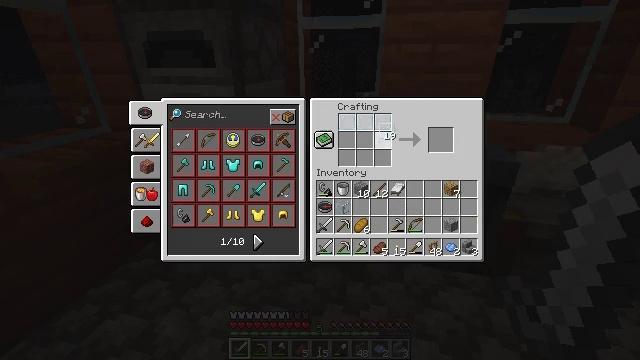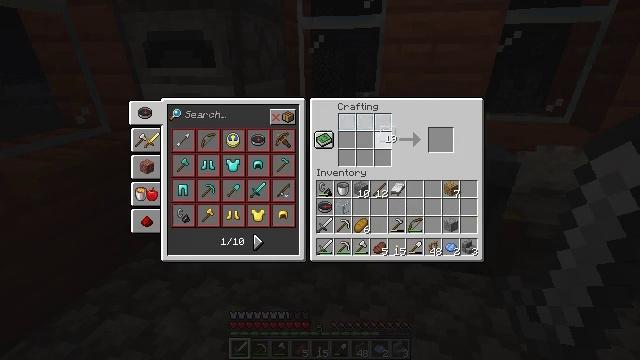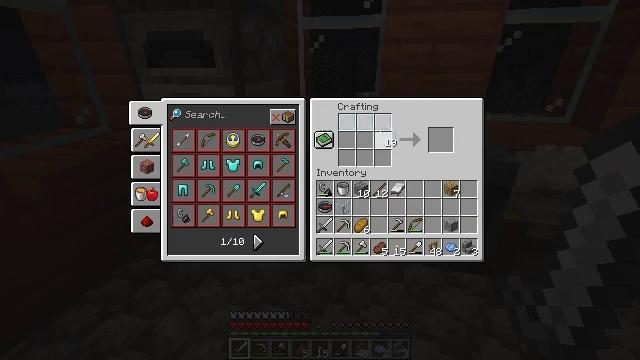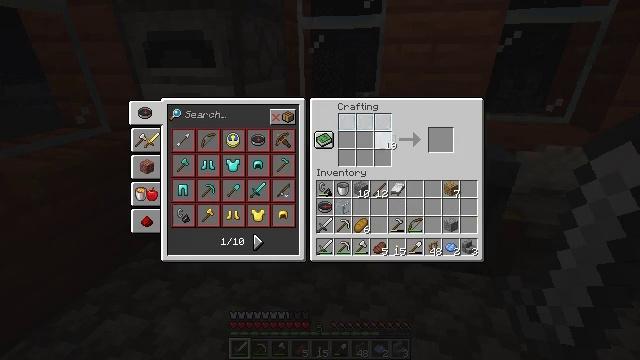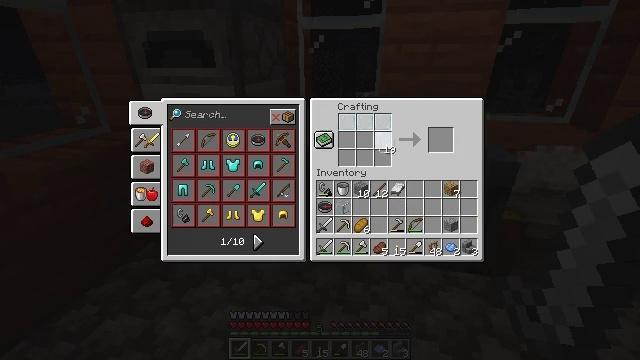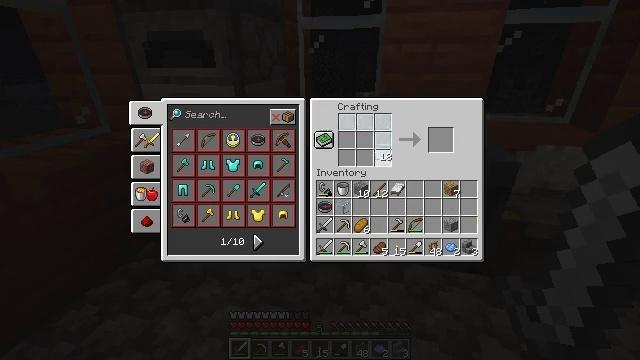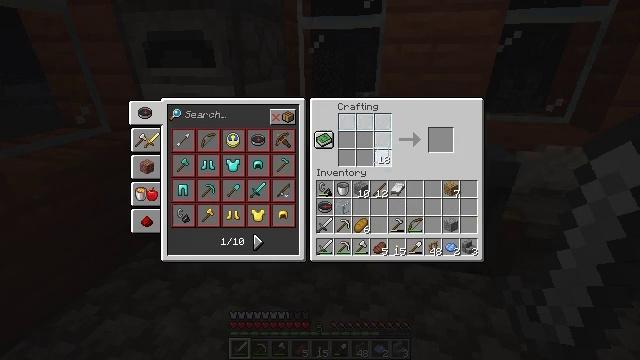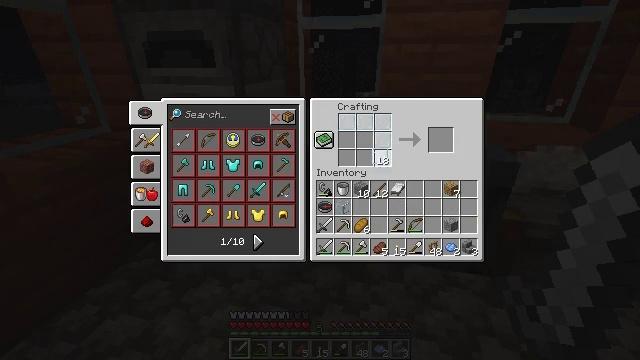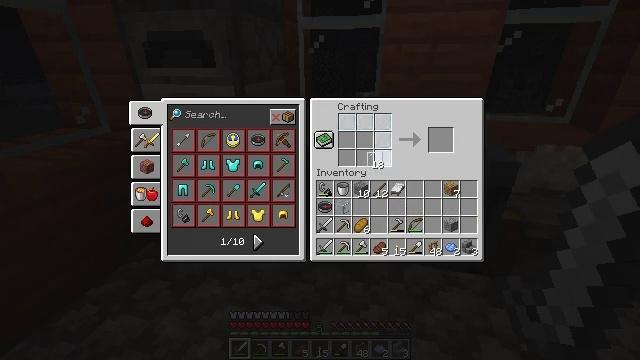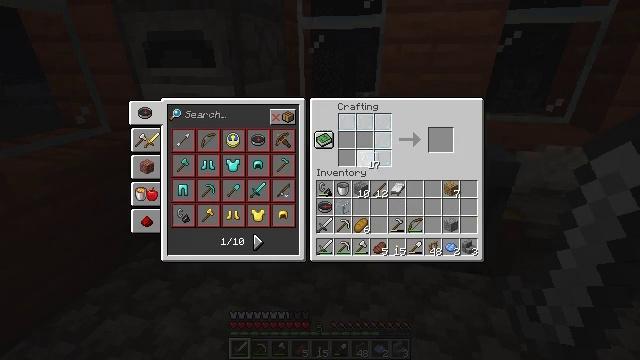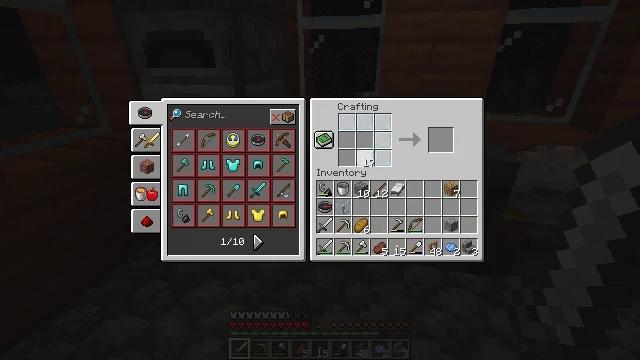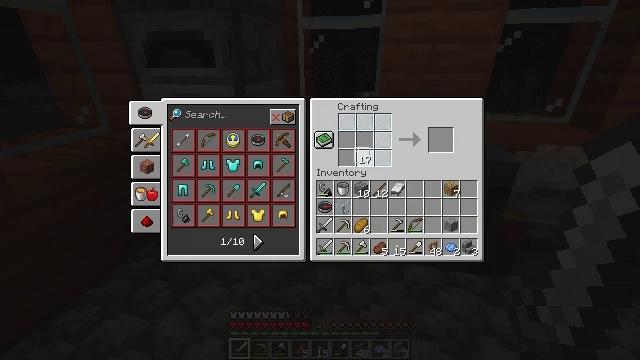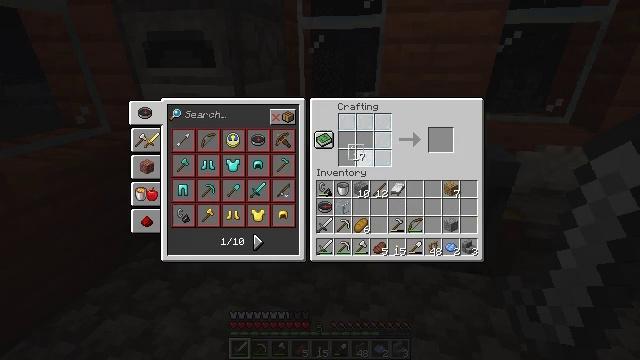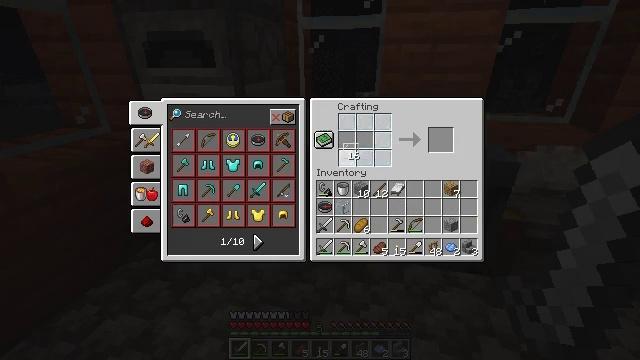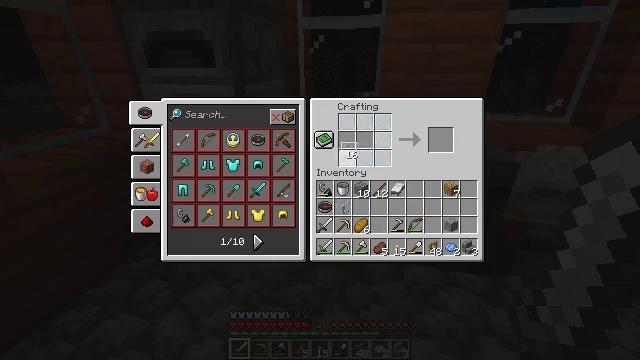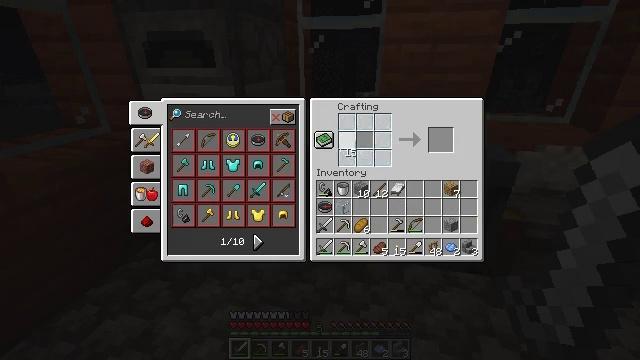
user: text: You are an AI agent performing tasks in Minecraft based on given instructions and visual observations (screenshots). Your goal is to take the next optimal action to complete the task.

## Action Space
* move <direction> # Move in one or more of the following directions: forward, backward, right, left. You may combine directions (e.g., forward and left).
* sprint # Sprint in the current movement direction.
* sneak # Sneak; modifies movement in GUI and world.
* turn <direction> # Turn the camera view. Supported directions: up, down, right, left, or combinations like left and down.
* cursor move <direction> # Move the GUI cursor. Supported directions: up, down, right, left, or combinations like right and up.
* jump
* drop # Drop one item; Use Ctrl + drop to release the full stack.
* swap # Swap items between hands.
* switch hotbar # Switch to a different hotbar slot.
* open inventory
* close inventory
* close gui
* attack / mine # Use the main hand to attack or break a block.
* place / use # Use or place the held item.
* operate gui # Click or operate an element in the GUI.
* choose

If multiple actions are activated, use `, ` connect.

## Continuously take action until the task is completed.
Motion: motion action
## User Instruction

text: craft item light blue stained glass pane
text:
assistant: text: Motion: use / place
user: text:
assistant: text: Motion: use / place
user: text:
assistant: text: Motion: use / place
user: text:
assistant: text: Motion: use / place
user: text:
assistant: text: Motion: turn down, use / place
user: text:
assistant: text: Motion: use / place
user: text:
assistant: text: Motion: use / place
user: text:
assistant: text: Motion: use / place
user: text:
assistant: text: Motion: use / place
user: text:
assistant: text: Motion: use / place
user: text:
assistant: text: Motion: use / place
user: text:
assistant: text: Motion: use / place
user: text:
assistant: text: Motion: use / place
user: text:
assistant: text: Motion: use / place
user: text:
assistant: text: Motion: use / place
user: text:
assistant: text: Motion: use / place
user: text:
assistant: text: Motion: use / place
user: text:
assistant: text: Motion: use / place
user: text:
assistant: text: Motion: use / place
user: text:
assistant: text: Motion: use / place
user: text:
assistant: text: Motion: use / place
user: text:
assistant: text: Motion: no_op
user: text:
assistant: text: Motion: no_op
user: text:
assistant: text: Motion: turn down
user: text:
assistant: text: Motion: turn right and down
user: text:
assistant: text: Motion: turn right and down
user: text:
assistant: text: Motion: turn right and down
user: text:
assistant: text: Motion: no_op
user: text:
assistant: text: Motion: no_op
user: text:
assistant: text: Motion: no_op